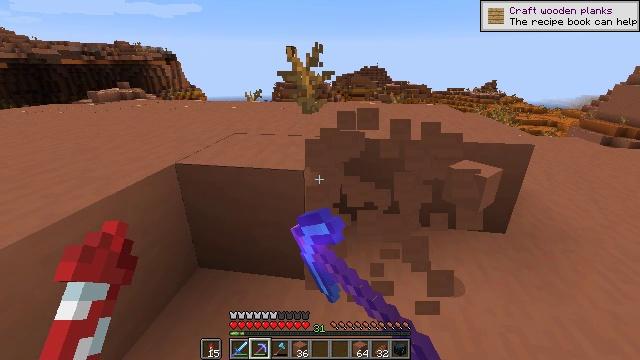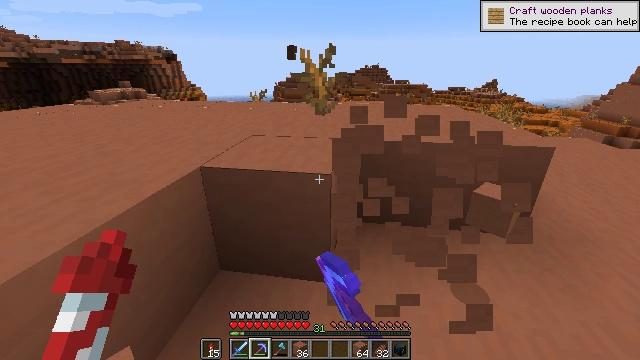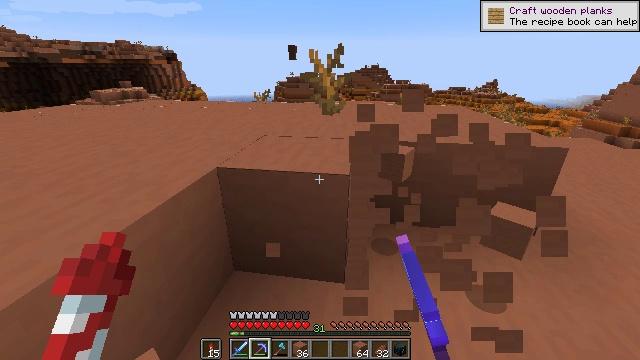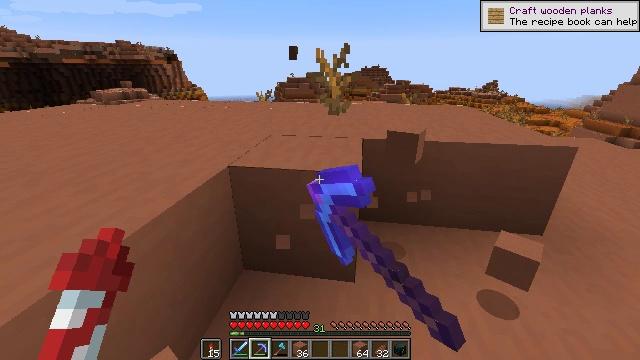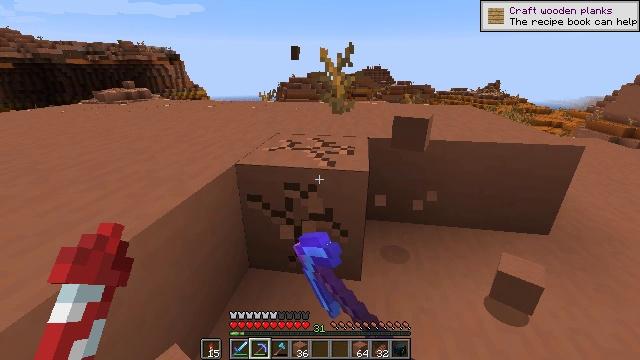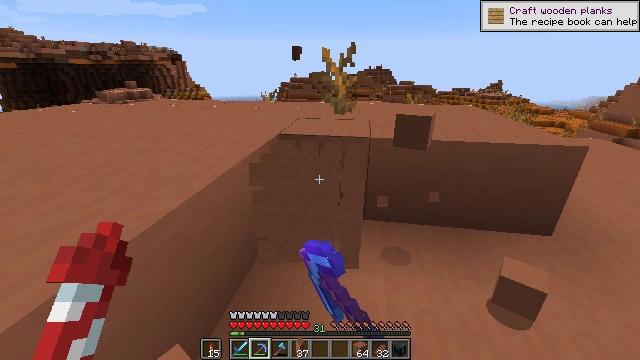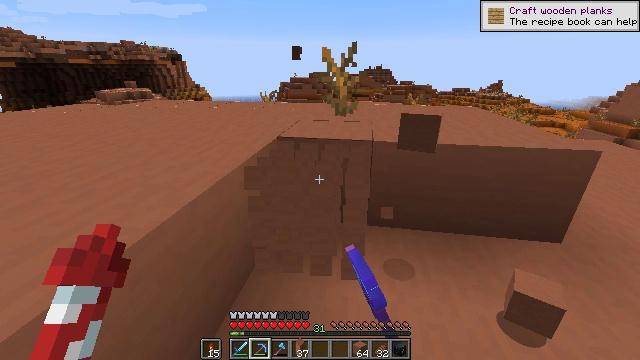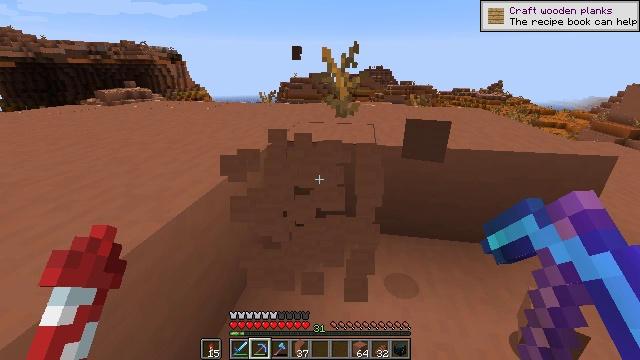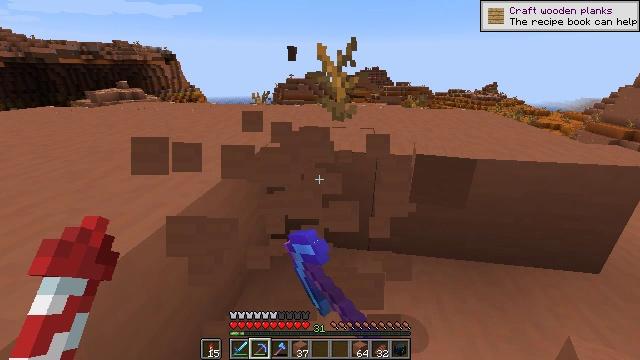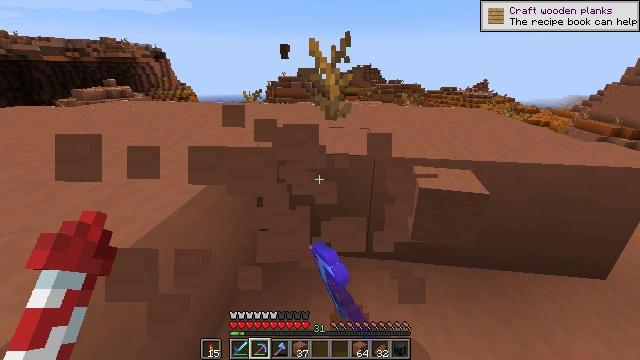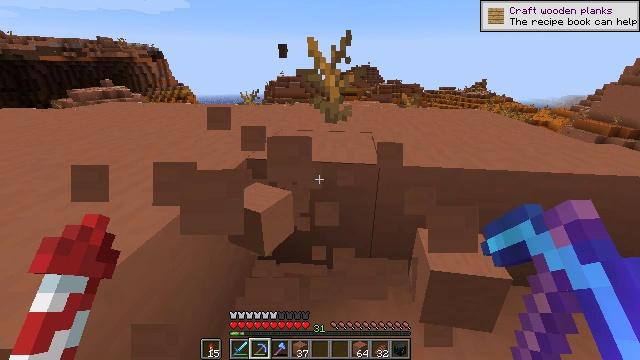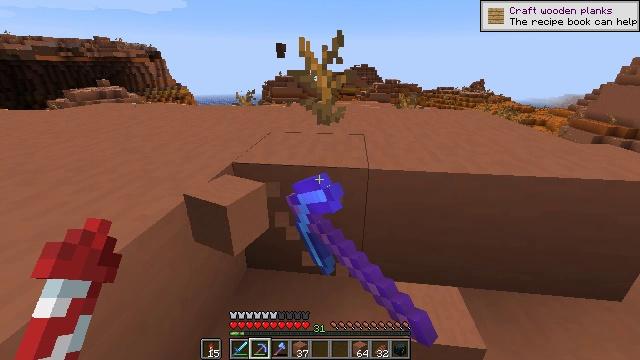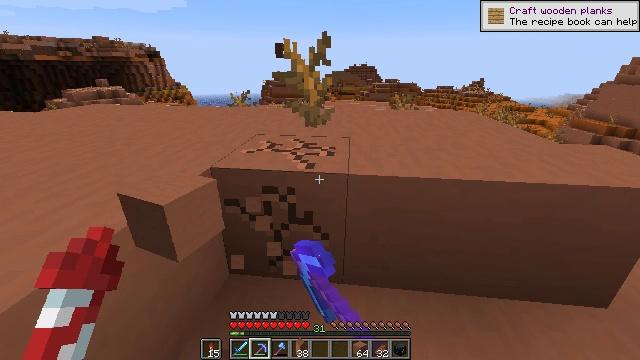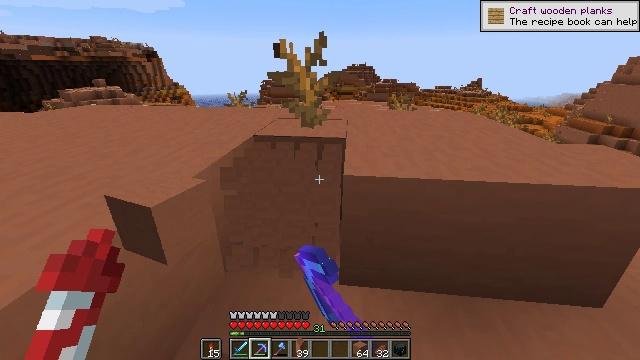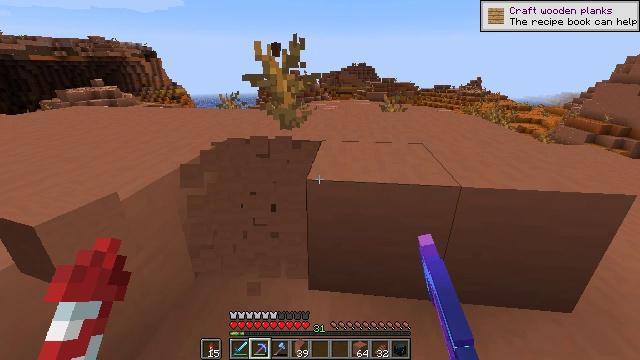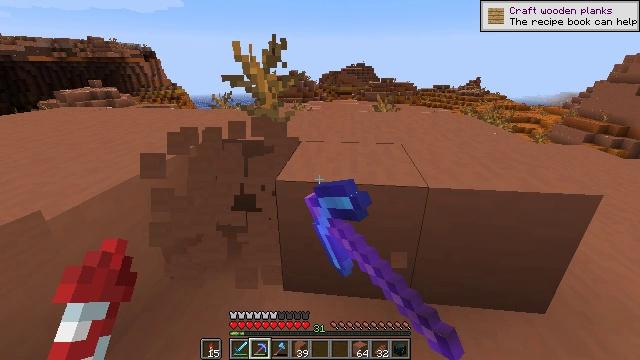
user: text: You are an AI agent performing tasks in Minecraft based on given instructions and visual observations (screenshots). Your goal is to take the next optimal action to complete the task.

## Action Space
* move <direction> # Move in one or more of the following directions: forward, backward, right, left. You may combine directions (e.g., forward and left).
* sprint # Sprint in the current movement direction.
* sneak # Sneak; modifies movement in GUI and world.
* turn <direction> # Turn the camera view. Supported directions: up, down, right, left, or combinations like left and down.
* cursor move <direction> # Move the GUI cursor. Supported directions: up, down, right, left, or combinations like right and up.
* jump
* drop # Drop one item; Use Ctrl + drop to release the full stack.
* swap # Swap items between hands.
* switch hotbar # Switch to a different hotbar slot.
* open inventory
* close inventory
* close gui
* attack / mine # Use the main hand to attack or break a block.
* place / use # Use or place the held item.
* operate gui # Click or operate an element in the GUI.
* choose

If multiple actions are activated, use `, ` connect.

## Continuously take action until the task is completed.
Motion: motion action
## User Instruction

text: Harvest terracotta for building.
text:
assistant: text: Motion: move left, attack / mine
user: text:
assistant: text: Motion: attack / mine
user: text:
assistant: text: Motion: attack / mine
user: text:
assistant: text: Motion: attack / mine
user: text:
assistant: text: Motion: move forward, attack / mine
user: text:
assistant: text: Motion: move forward, attack / mine
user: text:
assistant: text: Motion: move forward, attack / mine
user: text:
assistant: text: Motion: move forward, attack / mine
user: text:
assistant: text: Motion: move forward, turn right, attack / mine
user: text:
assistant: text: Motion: attack / mine
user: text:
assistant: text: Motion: move right, attack / mine
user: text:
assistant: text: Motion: move right, attack / mine
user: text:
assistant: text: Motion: move right, attack / mine
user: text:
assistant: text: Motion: move right, attack / mine
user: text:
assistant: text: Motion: move right, attack / mine
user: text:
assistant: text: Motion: attack / mine
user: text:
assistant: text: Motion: attack / mine
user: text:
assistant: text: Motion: attack / mine
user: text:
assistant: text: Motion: attack / mine
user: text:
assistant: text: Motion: move right, attack / mine
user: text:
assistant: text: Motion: move right, attack / mine
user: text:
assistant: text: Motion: move right, attack / mine
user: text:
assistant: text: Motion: move right, attack / mine
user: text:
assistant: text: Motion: attack / mine
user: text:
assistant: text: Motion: attack / mine
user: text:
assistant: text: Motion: attack / mine
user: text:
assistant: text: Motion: attack / mine
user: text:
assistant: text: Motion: attack / mine
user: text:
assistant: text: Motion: move forward, attack / mine
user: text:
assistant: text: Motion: move forward, attack / mine